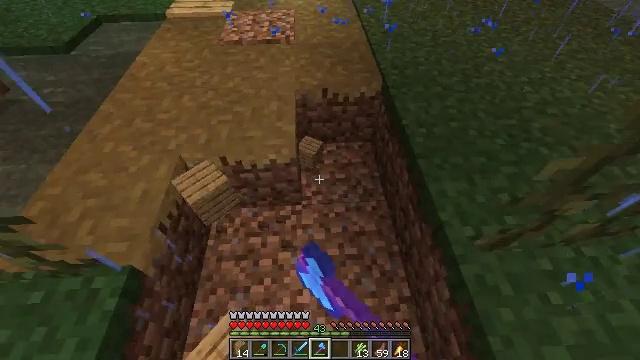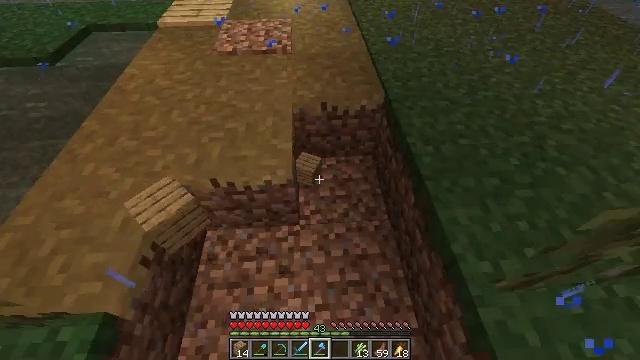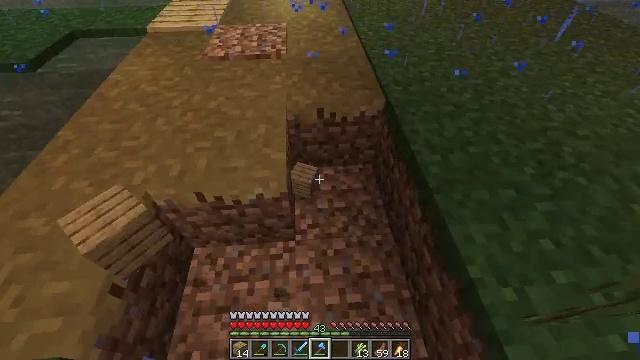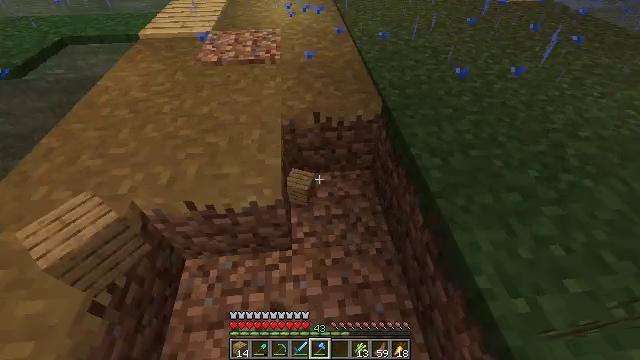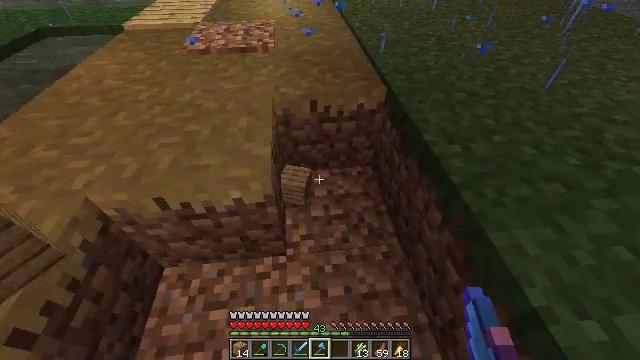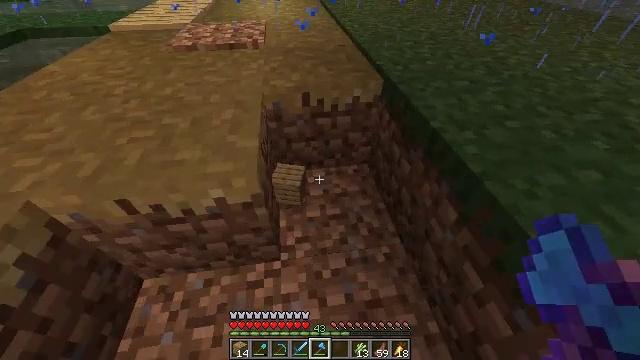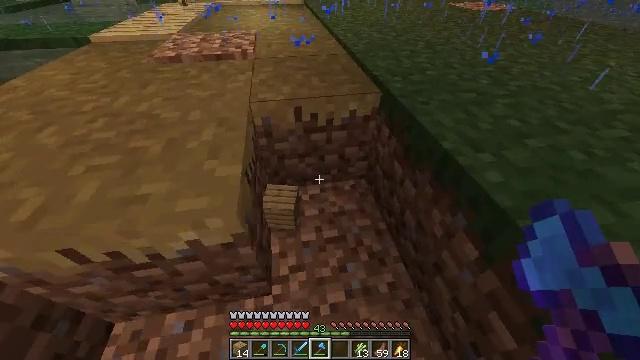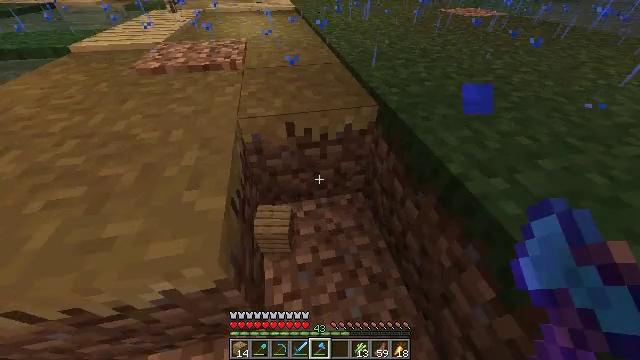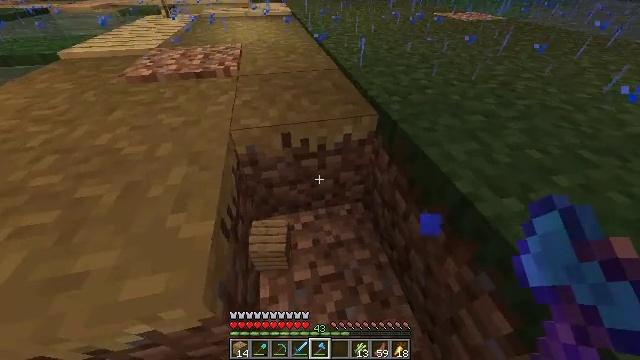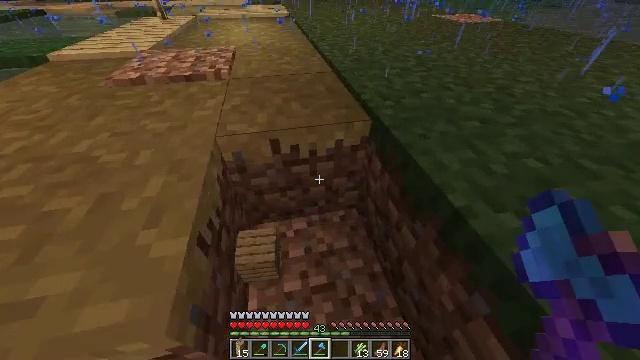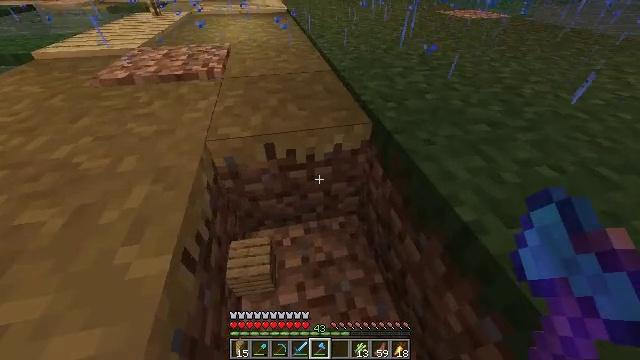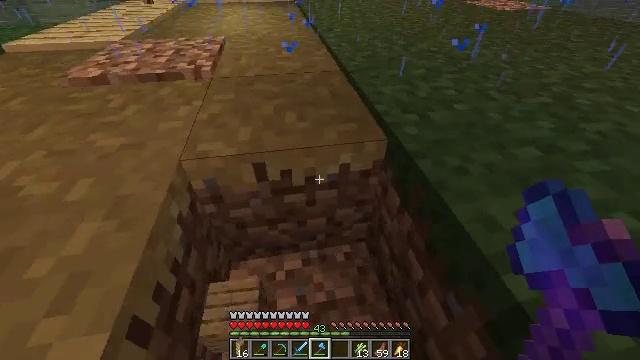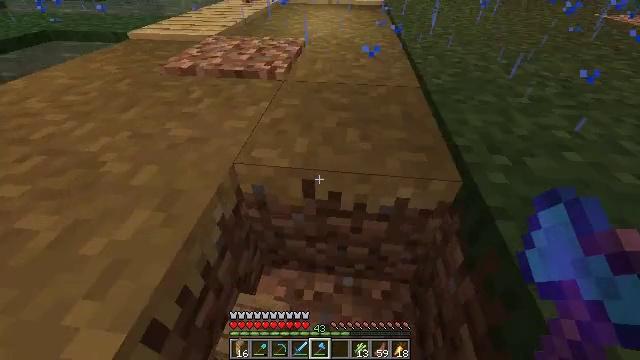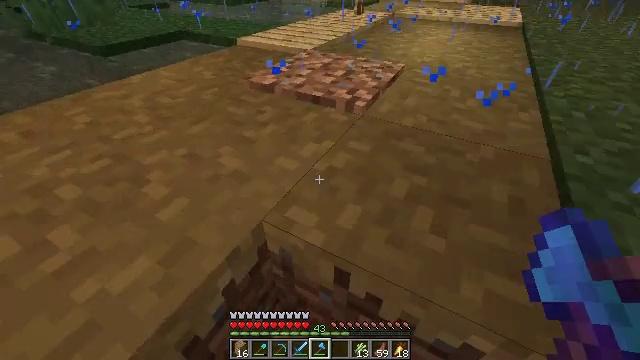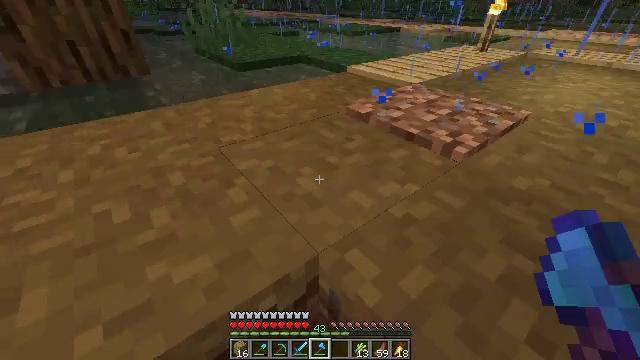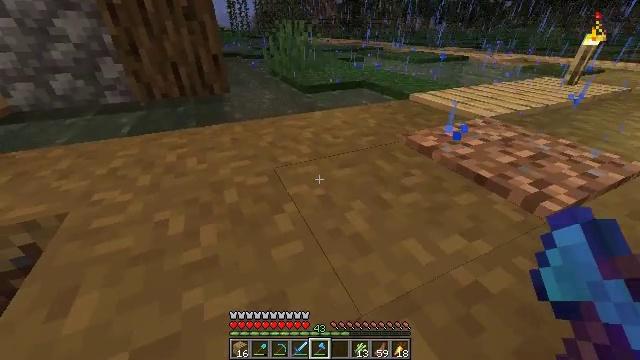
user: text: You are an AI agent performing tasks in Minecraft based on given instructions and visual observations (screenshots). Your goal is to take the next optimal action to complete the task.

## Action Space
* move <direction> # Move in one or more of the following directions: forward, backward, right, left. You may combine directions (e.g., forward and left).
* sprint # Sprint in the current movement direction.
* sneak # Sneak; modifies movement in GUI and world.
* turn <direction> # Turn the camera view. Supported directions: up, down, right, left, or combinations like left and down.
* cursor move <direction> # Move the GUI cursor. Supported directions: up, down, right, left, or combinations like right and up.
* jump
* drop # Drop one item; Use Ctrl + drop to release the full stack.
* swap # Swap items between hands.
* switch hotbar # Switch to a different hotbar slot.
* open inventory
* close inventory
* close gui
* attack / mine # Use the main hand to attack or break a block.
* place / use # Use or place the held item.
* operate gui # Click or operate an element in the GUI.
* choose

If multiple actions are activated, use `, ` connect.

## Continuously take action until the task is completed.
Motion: motion action
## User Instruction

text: Break the existing planks.
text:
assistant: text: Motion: move forward, turn up
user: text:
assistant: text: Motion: move forward, turn up
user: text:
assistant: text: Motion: move forward, sprint, turn right and up
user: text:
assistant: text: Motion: move forward, sprint, turn up
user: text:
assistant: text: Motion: move forward, sprint, turn right and up
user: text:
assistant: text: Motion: move forward, sprint, turn right and up
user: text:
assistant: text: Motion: move forward, turn right
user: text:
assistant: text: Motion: move forward
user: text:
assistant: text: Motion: move forward
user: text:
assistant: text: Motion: move forward
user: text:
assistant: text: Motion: move forward, turn left
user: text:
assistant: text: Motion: move forward, turn left
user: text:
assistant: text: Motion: move forward and move right, sprint, turn left and up
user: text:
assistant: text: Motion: move forward, sprint, turn left and up
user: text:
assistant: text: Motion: move forward, sprint, turn left and up
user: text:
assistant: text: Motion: move forward, sprint, turn up
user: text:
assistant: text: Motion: move forward, turn right and up
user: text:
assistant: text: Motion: move forward, turn right
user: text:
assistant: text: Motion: move forward
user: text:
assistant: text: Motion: move forward, turn right, jump
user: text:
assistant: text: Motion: move forward, turn right, jump
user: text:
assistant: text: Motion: move forward, turn right and down, jump
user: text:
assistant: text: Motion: move forward, turn right and down, jump
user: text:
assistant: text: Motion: turn right
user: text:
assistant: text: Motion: no_op
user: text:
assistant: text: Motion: no_op
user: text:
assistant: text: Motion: move left
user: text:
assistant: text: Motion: move left
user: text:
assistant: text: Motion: move forward and move left, turn right
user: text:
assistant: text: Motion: move forward and move left, turn right and down